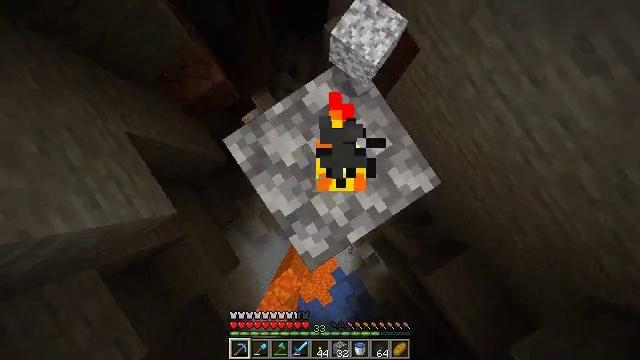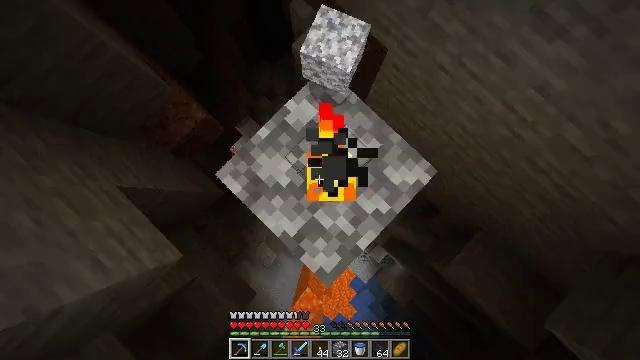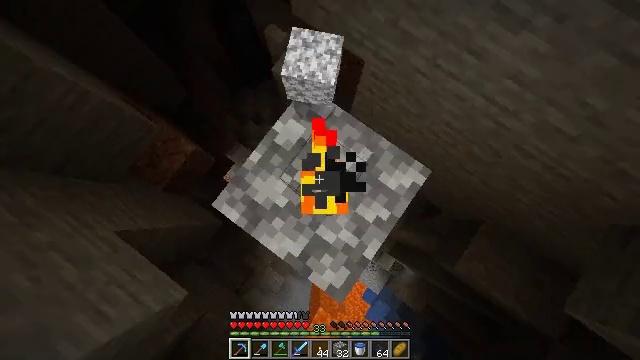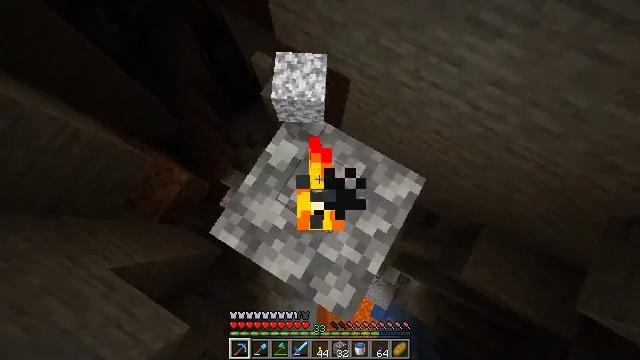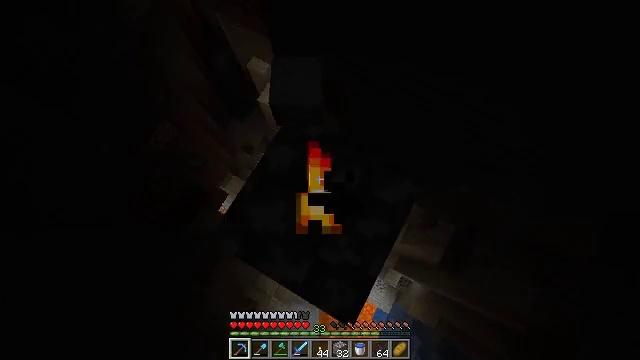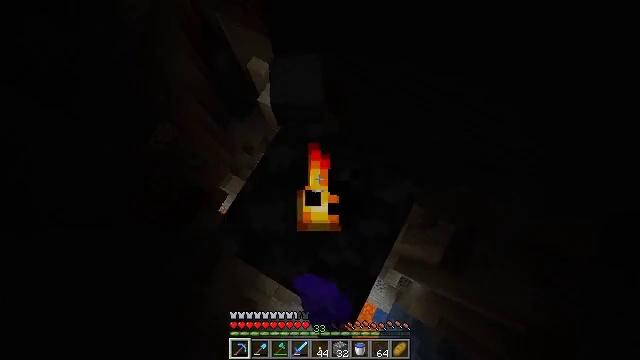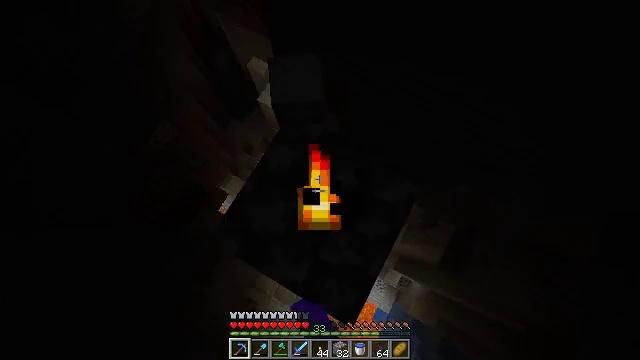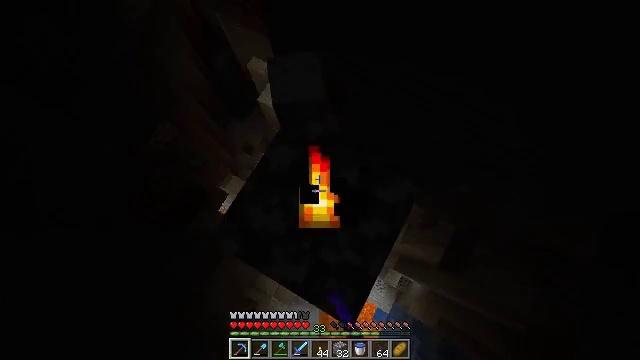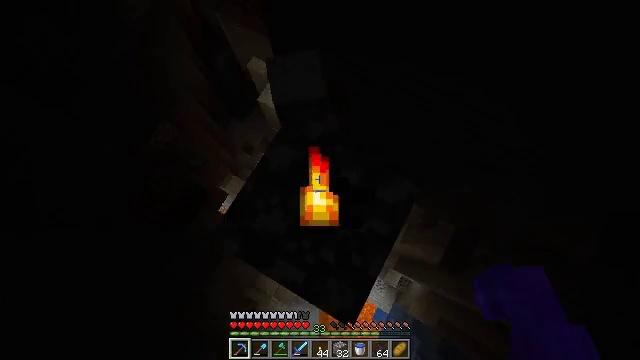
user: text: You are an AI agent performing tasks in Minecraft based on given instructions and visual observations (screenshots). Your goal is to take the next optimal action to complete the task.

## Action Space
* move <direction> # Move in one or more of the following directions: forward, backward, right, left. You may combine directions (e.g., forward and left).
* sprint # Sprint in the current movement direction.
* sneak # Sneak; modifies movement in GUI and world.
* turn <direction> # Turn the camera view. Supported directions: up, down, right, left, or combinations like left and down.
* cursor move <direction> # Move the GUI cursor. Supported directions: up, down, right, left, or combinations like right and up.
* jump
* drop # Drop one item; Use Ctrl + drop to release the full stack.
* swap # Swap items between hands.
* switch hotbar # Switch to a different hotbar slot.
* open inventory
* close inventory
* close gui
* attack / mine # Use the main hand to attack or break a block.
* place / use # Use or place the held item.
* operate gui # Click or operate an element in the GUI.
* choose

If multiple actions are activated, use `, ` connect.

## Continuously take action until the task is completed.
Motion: motion action
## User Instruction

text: Attack the torch to pick it up.
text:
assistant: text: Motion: turn right and up
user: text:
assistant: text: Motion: turn right and up
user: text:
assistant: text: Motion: turn right and up
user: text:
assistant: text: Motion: turn right, attack / mine
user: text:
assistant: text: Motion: attack / mine
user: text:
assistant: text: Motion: attack / mine
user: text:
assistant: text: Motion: attack / mine
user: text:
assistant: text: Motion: attack / mine
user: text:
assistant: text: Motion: no_op